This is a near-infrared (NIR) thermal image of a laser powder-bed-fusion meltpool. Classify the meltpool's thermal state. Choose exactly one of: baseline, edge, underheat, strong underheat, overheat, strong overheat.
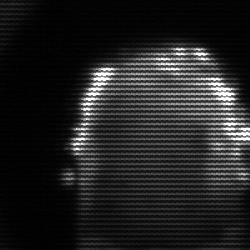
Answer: baseline